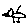
Label: bird